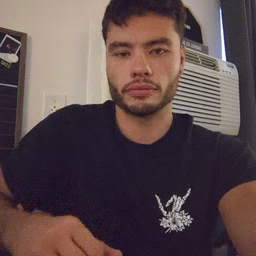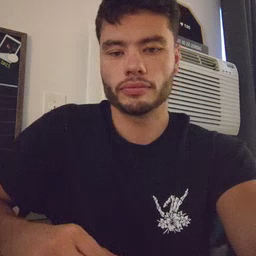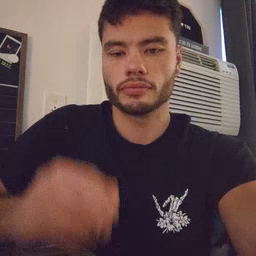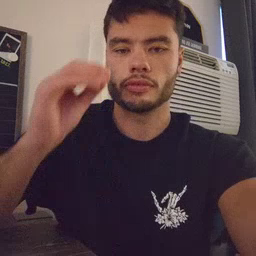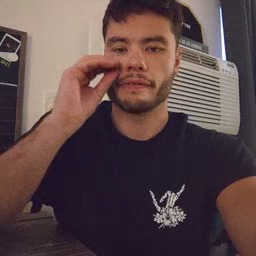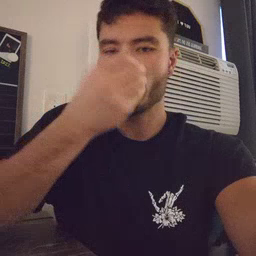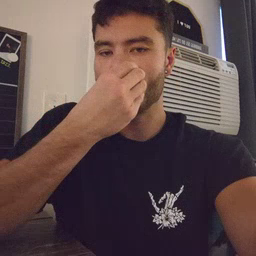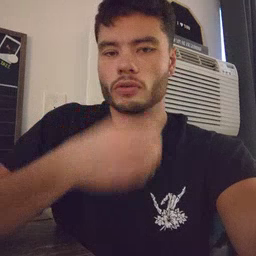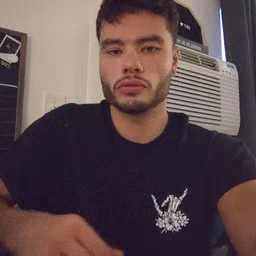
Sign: flower